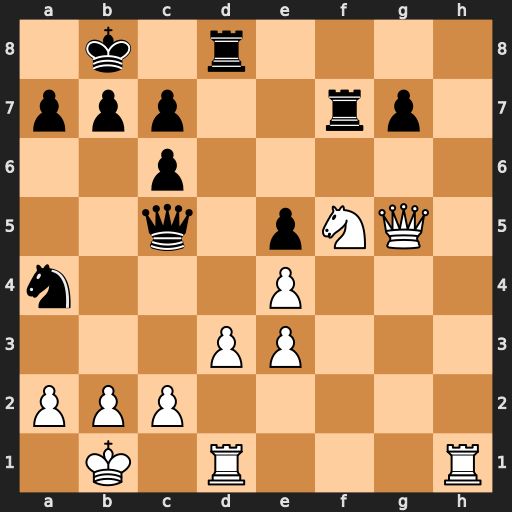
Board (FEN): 1k1r4/ppp2rp1/2p5/2q1pNQ1/n3P3/3PP3/PPP5/1K1R3R
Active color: w
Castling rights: -
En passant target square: -
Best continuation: Qxd8#